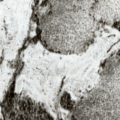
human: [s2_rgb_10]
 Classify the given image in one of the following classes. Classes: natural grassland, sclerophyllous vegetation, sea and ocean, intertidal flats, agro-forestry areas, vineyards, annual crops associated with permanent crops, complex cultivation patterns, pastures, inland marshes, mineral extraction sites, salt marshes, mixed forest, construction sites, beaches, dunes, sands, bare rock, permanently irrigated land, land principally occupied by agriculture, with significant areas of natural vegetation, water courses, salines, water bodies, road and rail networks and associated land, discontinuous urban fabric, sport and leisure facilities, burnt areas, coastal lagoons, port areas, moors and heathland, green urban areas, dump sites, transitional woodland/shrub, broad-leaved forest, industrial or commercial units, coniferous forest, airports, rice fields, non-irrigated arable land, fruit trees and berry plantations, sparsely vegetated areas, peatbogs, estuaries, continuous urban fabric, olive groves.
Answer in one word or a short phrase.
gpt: coniferous forest, mixed forest, moors and heathland, peatbogs